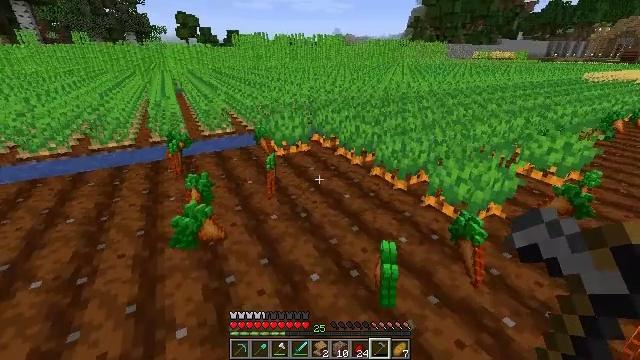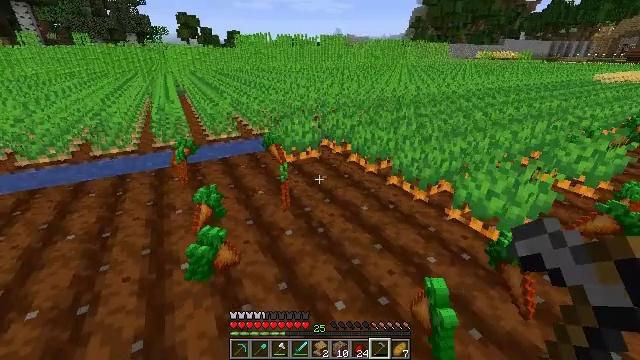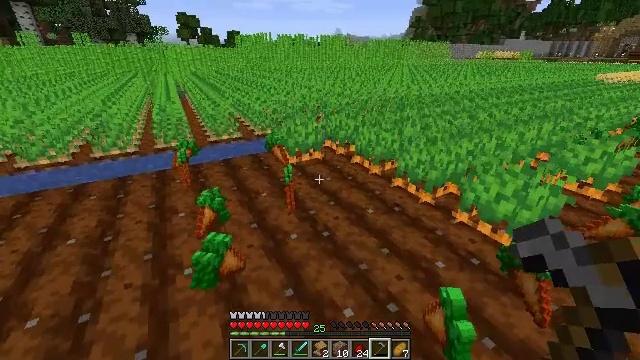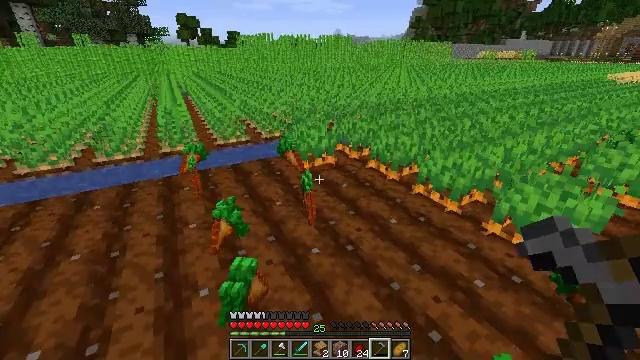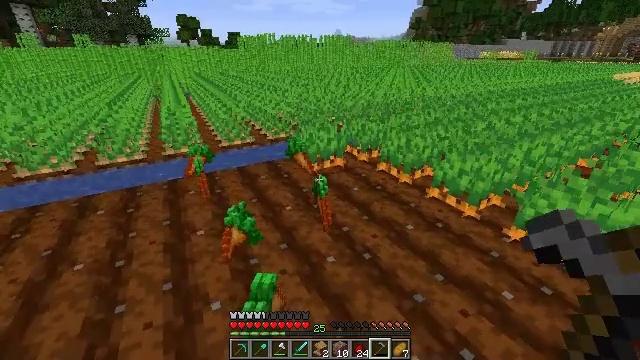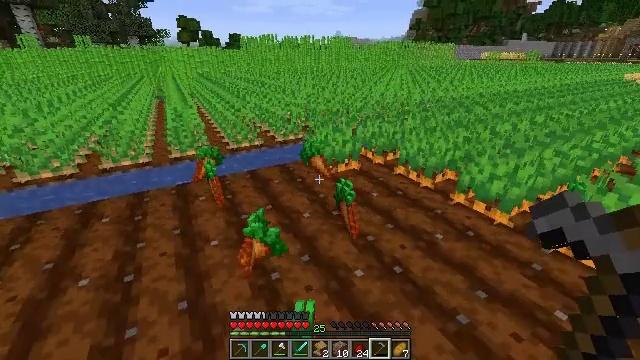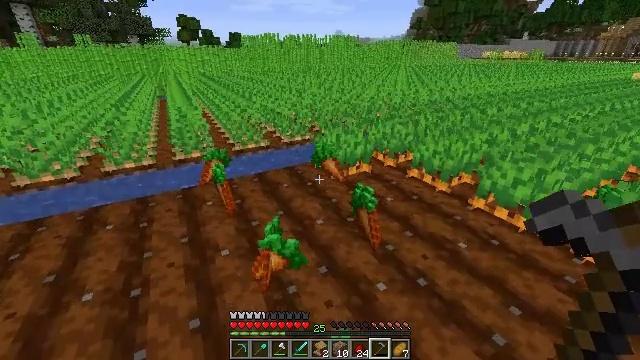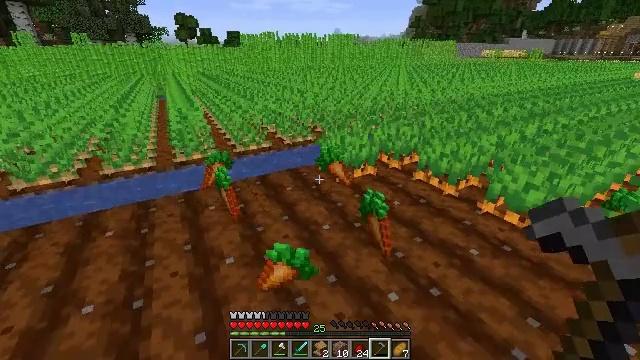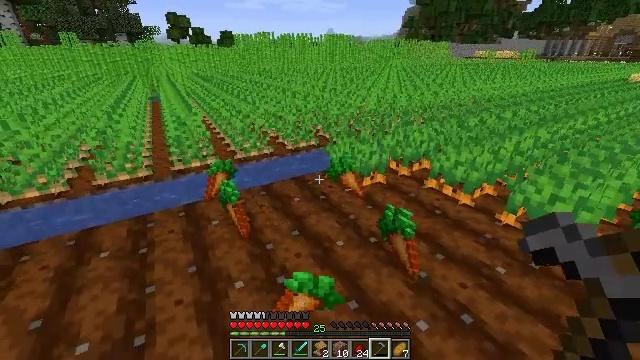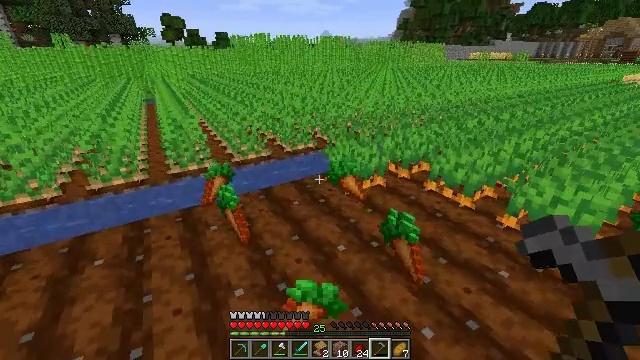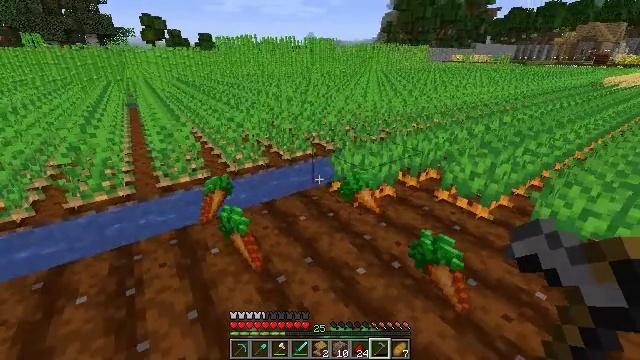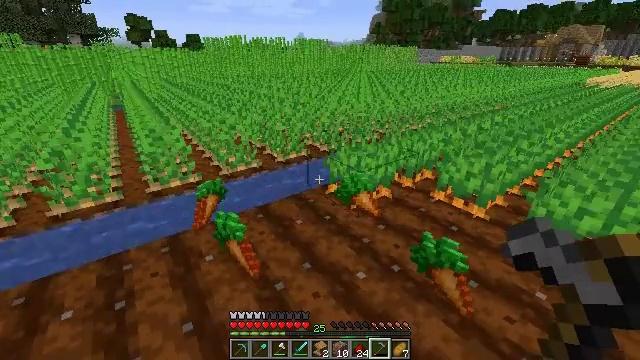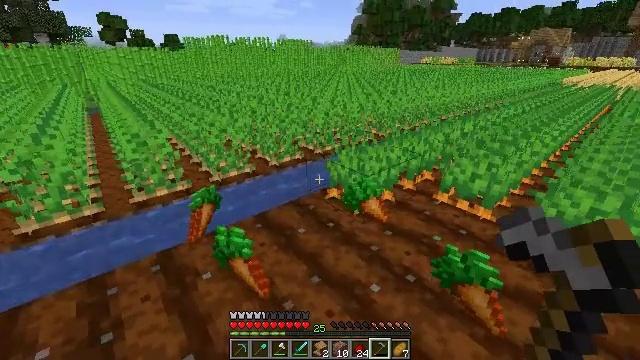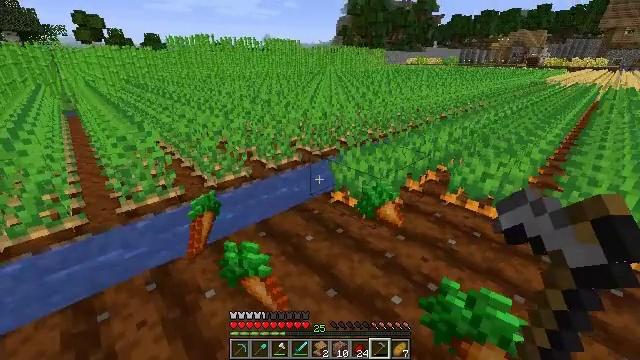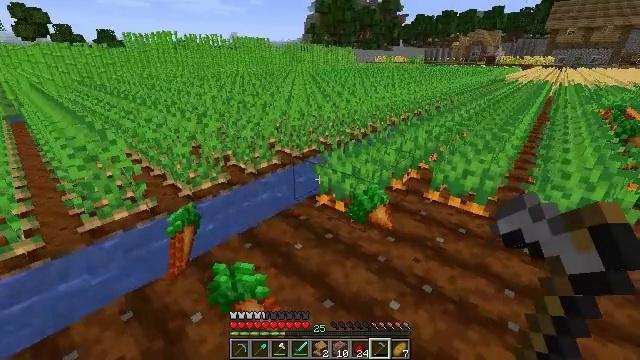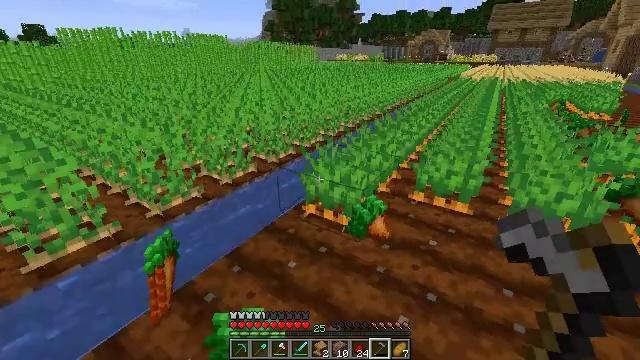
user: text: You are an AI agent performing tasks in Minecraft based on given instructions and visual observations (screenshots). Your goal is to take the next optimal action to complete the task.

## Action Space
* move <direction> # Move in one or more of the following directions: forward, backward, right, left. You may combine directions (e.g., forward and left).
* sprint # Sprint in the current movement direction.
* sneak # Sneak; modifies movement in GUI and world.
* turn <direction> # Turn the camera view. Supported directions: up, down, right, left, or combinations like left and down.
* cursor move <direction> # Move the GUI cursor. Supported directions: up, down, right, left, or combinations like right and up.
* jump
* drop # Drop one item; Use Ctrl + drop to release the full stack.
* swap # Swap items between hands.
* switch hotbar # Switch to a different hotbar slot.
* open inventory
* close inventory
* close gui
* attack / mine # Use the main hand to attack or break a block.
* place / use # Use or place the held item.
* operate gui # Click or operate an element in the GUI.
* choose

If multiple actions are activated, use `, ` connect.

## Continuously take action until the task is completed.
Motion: motion action
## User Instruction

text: Collect carrots by breaking the crop.
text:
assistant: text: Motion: move forward and move left
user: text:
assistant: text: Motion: move forward and move left
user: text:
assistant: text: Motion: move forward and move left
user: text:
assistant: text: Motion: move forward and move left
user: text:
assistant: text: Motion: move forward and move left
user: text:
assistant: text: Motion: move forward and move left
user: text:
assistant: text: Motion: move forward and move left
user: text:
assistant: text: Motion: move forward and move left, turn right
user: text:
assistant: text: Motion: move forward and move left
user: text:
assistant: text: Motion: move forward and move left, turn right
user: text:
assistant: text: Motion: move forward and move left, turn right
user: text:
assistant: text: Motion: move forward and move left, turn right
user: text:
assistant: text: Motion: move forward and move left, turn right
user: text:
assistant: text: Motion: move forward and move left, turn right
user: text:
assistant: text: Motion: move forward and move left, turn right
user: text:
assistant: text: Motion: move forward and move left, turn right
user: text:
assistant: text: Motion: move forward and move left, turn right
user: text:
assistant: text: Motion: move forward and move left, turn right
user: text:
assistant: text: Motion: move forward and move left, turn right
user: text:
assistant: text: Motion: move left, turn right
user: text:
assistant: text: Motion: move left, turn right
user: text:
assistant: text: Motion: turn right
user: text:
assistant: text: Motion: turn right, attack / mine
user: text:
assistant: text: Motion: turn right and up, attack / mine
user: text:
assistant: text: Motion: move forward, turn right, attack / mine
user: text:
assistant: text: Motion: move forward and move left, turn right, attack / mine
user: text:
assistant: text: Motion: move forward and move left, turn right, attack / mine
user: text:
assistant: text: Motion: move forward and move left, turn right, attack / mine
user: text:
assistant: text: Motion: move forward and move left, turn right, attack / mine
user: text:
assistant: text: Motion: move forward and move left, turn right, attack / mine